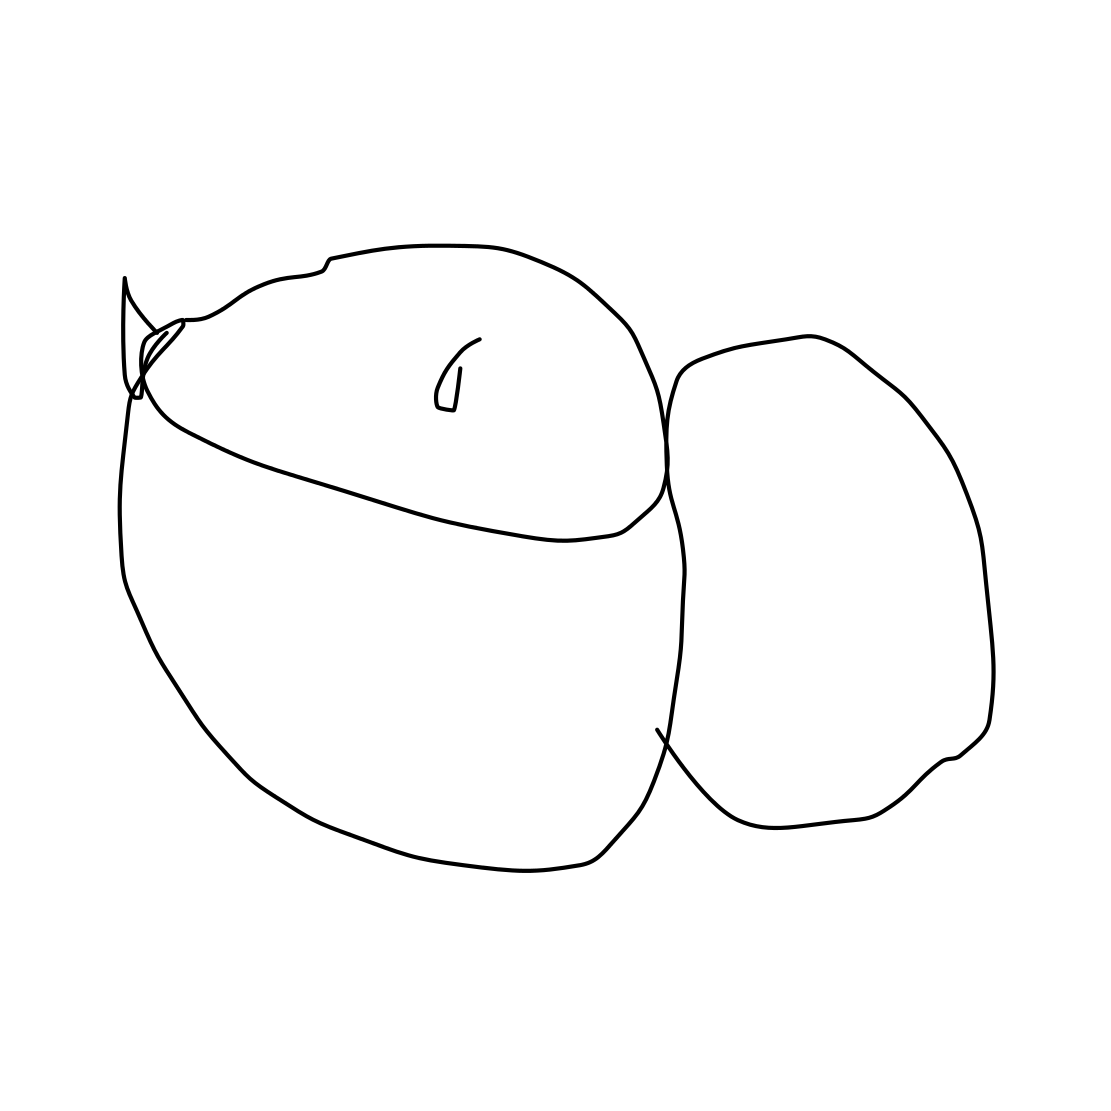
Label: teapot